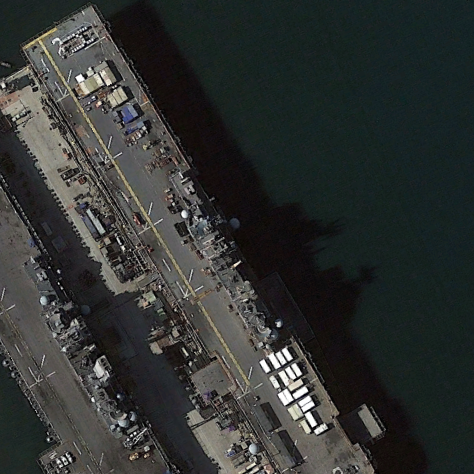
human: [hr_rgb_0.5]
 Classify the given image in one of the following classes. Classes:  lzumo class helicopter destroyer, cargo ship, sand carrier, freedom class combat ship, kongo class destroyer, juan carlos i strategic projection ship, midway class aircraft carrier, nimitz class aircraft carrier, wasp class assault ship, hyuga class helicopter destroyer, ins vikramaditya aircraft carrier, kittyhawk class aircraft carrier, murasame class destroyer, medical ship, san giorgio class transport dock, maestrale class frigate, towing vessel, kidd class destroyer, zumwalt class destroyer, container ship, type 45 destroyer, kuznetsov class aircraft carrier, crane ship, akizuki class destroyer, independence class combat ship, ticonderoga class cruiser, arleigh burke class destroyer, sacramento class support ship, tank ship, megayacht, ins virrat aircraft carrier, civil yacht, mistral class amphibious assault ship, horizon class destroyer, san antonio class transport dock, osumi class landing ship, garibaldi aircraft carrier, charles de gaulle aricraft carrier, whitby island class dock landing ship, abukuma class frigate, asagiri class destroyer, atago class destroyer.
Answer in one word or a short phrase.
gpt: Wasp class assault ship